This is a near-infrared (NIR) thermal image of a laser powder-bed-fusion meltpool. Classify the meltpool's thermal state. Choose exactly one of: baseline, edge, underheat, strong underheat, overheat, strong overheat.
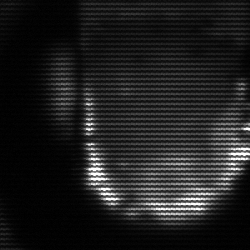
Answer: baseline